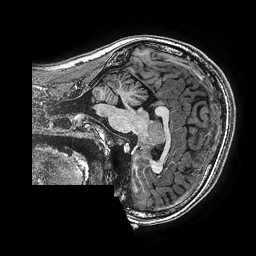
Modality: T1w
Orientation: sagittal
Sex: female
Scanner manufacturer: ge
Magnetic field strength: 3 T
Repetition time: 0.00766 s
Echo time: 0.003476 s